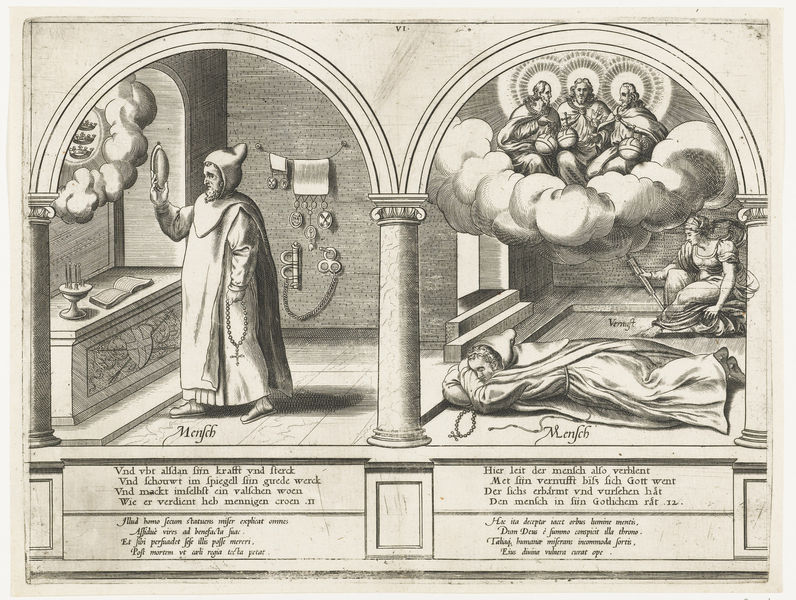
Titel: De Mens bewondert zichzelf en is blind voor de Drie-eenheid
Künstler: Frans Huys
Standort: Amsterdam
Institution: Rijksmuseum
Schlagwörter: gott, himmel, mann, schlaf, wolken, frau, szene, säule, tisch, zeichnung, zimmer, wolke, bibel, mensch, stehen, tod, spiegel, rauch, kutte, krone, engel, deutschland, schrift, liegen, bogen, zwei, beobachten, graphik, pilaster, rundbogen, kerzen, deutsch, gewölbe, flamme, buch, kloster, kreuz, druck, stich, seite, text, beten, altar, arkaden, litographie, wissenschaftler, buchdruck, heiligenschein, christus, gedicht, forscher, mönch, heilige, zeilen, kupferstich, rosenkranz, gloriole, kapuze, geist, wissenschaft, kronen, labor, dreifaltigkeit, alchemist, forschen, heiligenscheine, heiliger geist, moenche, folter, dreieinigkeit, ltar, geisel, bubel, reim, trinitatis, magister, mann liegend, heilg, hl.dreifaltigkeit, litogtraphie, kapuze3, zimmer kerzen